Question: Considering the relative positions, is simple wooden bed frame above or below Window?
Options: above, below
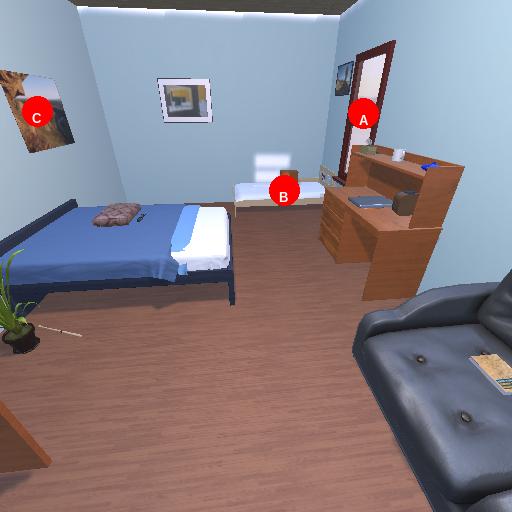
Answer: above